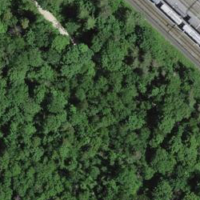
EUNIS habitat code: 44
Species observed at this site:
Lamium galeobdolon